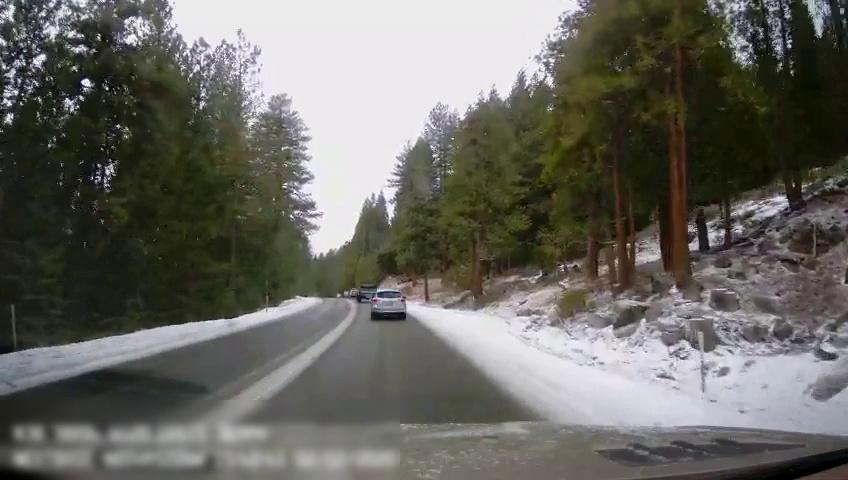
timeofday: Day
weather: Snowy
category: Drivable Space
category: Vehicles | Truck
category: Vehicles | SUV